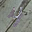
Label: 4